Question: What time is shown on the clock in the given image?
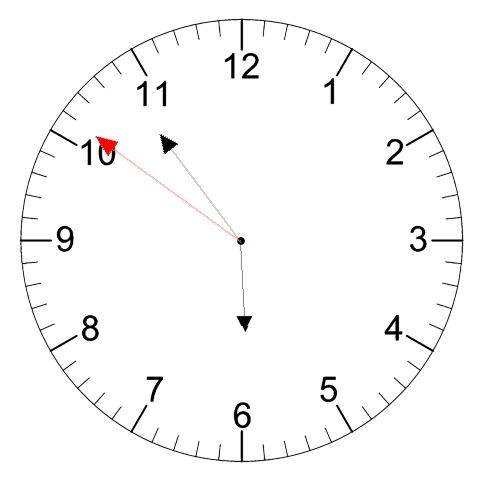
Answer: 05:53:51